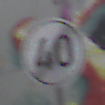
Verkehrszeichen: EndeGeschwindigkeit40
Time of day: MorningAfternoon
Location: Outdoor (Urban)
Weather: PartlyCloudy
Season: NotSpecified
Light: Natural